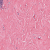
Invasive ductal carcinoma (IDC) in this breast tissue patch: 1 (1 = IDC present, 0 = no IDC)